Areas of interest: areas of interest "Traffic and Vehicle Management"
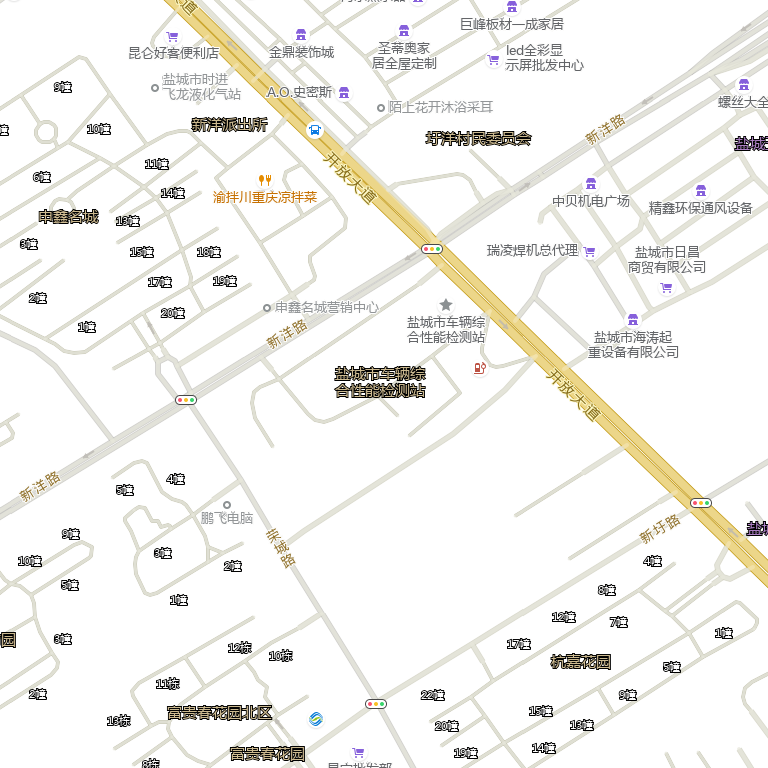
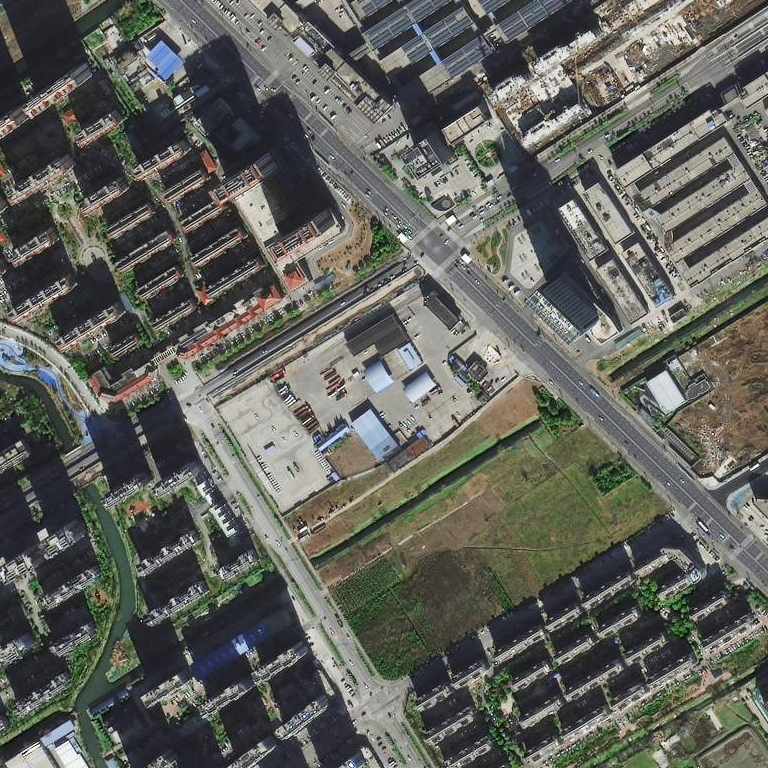